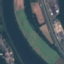
Land use / land cover: River